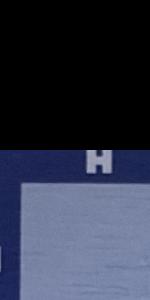
Label: Empty